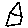
Label: house